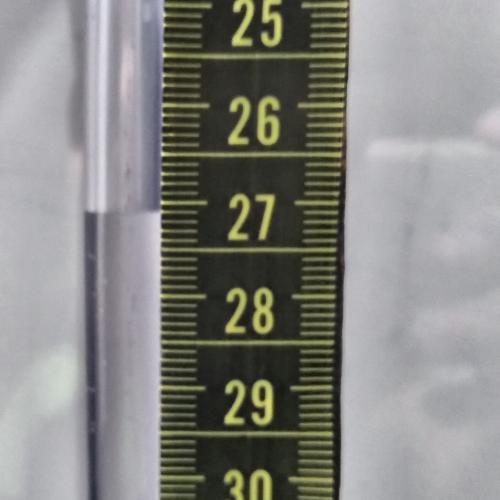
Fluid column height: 27.1 cm